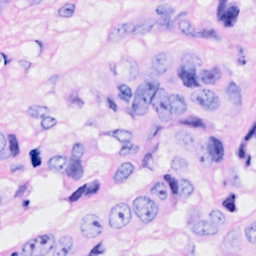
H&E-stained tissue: Breast